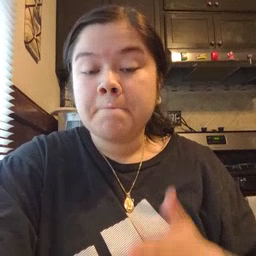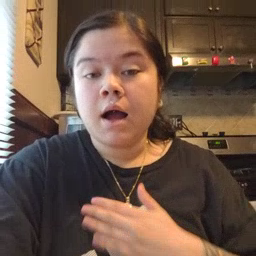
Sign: minemy